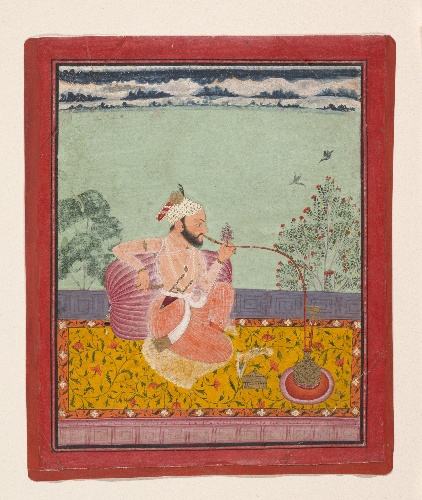
Date: ca. 1690–1710
Object type: Folio
Classification: Paintings
Medium: Ink, opaque watercolor, and gold on paper
Culture: India (Rajasthan, Kota)
Dimensions: 6 1/4 x 4 5/16 in. (15.9 x 11 cm)
Department: Asian Art
Credit line: Gift of Wendy Findlay, 1981
Accession year: 1981
Repository: Metropolitan Museum of Art, New York, NY
Tags: Hookah|Men|Smoking